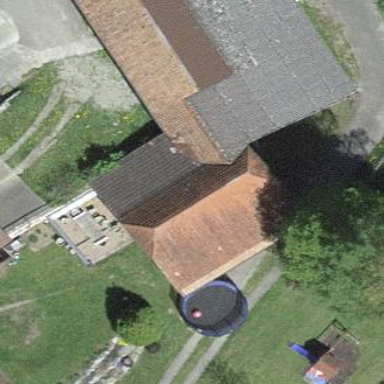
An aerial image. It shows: Barn.